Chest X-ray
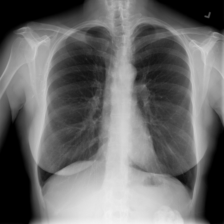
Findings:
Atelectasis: negative
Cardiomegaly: negative
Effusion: negative
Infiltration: positive
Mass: negative
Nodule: negative
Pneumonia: negative
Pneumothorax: negative
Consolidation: negative
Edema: negative
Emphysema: negative
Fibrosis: negative
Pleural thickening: negative
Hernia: negative